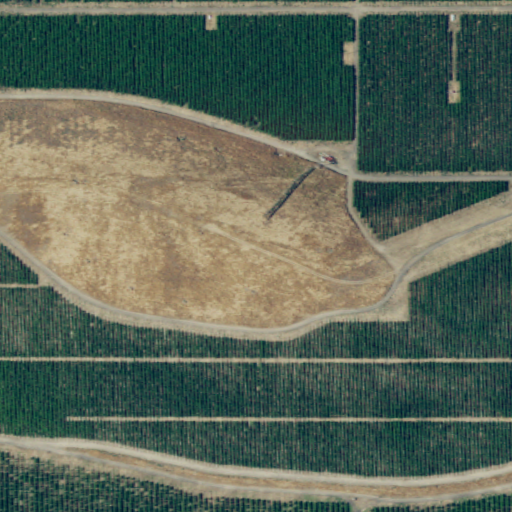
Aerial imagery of mountain in Washington named Grandview Butte containing cultivated crops and shrub